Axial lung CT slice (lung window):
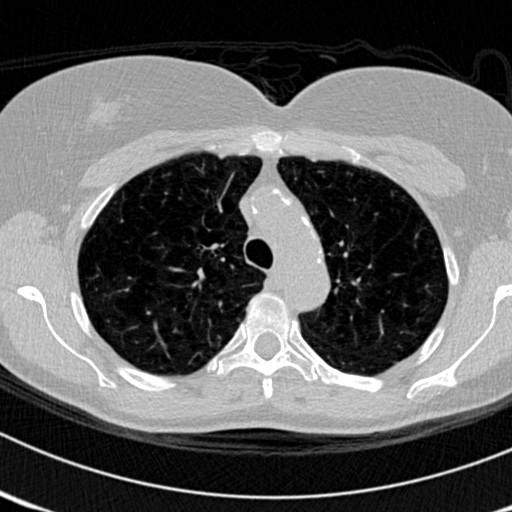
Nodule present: no